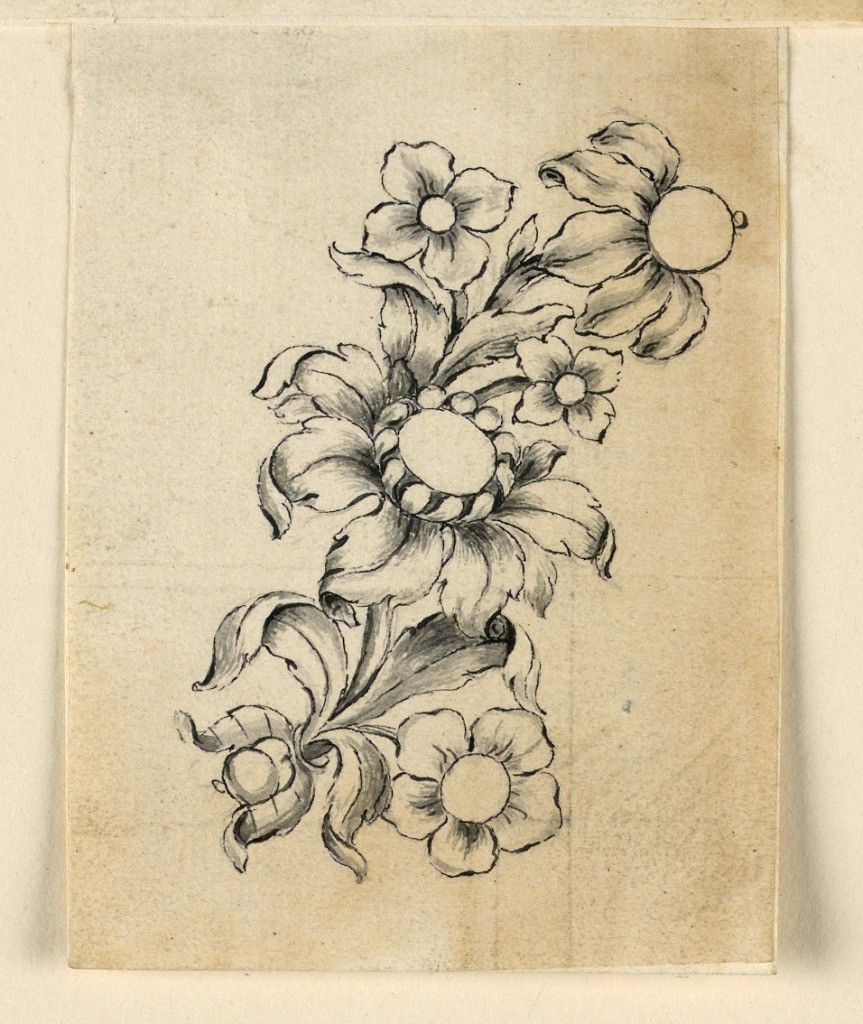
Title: Design for a Brooch
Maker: Giovanni Sebastiano Meyandi, Italian, active 1762 - 1794
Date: ca. 1765
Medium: Pen and black ink, brush and gray watercolor on paper
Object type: Drawing
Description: Jewelry design for a brooch. A branch with leaves and blossoms, curved to the right; it springs from something like a knob: ribbons with a pearl between them.